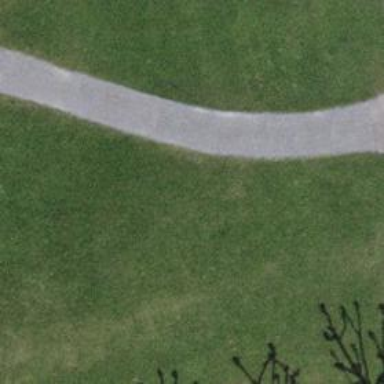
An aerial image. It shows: Footway with fine gravel surface.